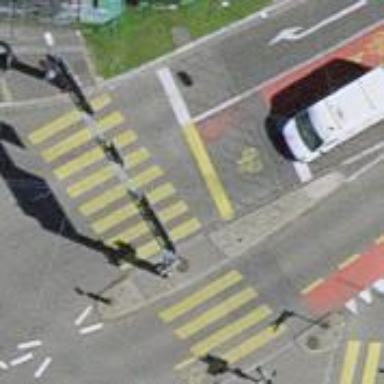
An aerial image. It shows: Road with traffic signals.